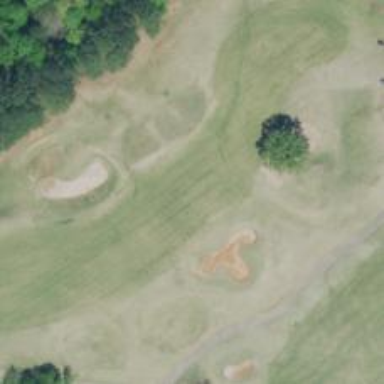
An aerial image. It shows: View of golf hole.